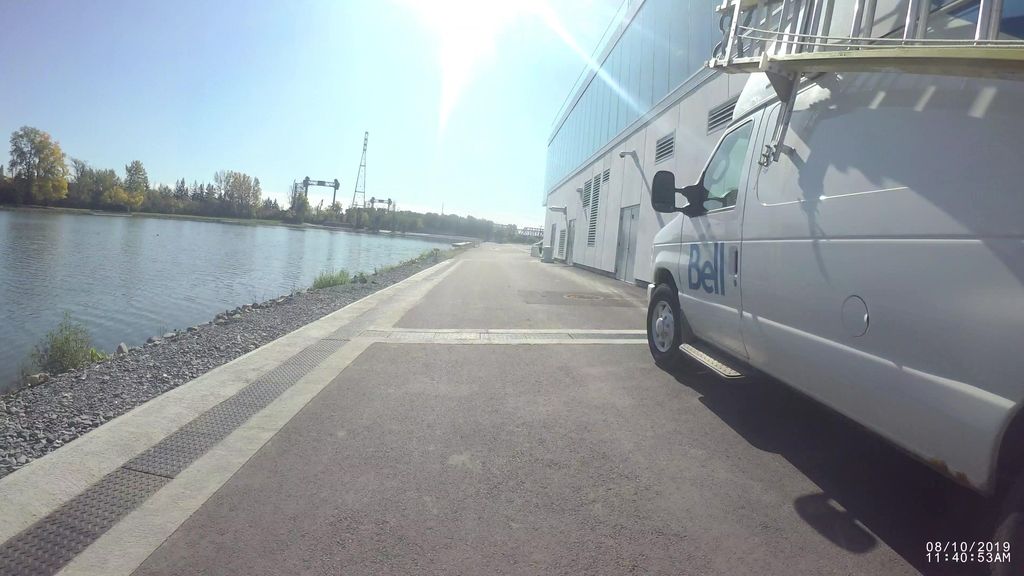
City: montreal